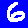
Digit: 6